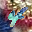
Label: 4